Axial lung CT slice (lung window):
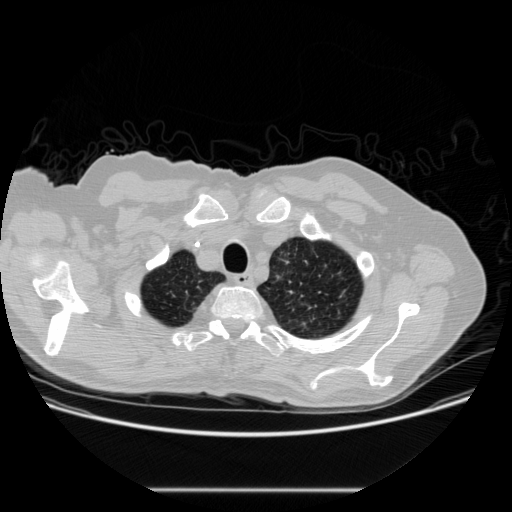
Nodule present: no